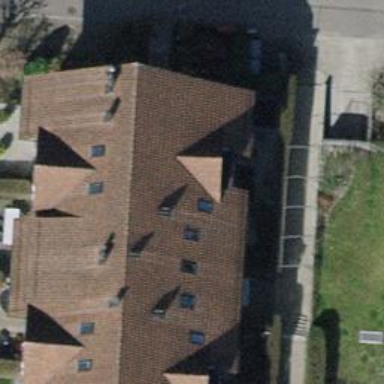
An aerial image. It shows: Terrace building.